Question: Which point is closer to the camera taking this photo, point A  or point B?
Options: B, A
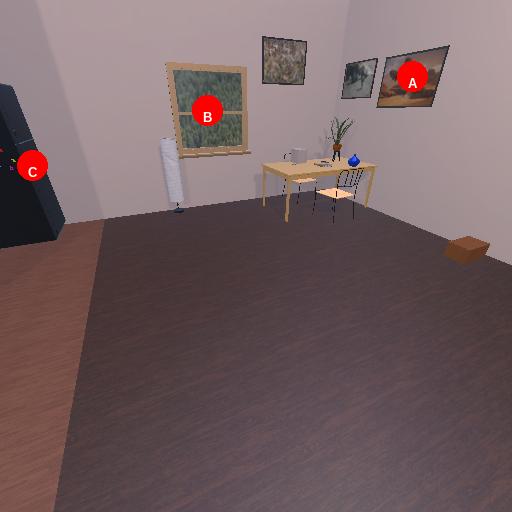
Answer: B